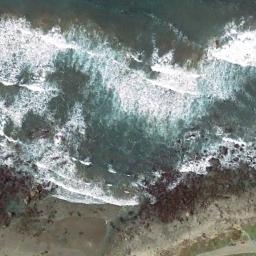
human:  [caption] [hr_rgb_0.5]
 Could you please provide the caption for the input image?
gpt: The dark blue sea waves impact the beach with sparse green plants .

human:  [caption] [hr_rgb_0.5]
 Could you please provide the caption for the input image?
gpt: The sea is blue by the beach .

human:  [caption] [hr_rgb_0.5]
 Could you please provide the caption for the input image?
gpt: There are blue sea water and waves landing on the beach .

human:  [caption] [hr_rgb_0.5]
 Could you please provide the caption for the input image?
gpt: The beach with brown sand and some eroded stones are on the beach .

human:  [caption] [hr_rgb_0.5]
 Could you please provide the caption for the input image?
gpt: The waves are heavy around the beach .